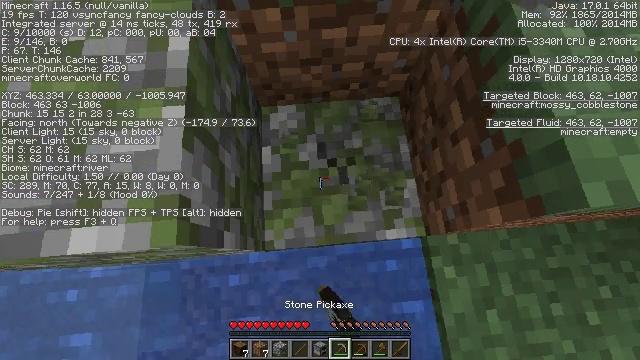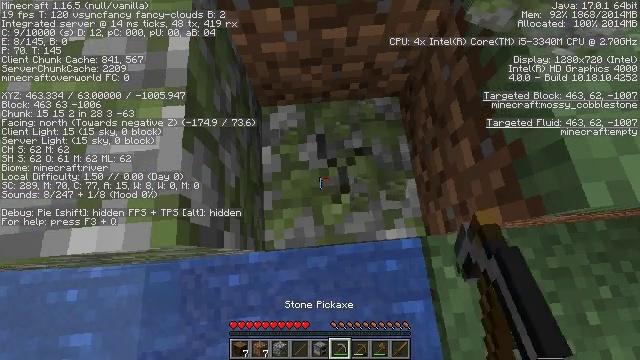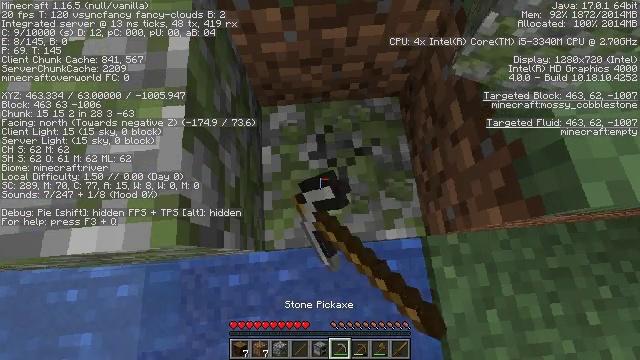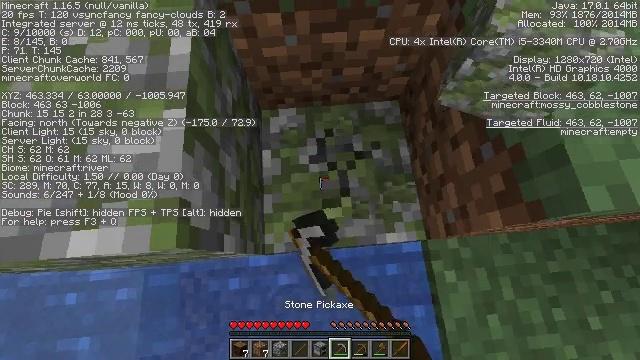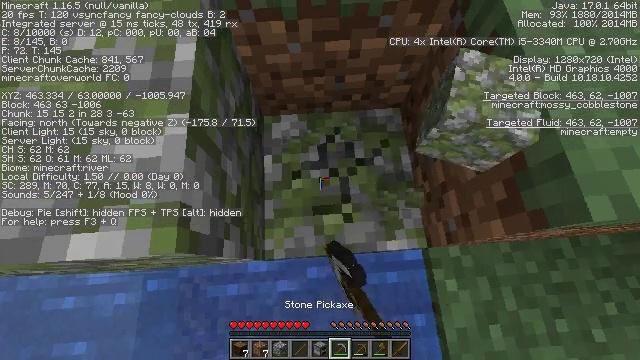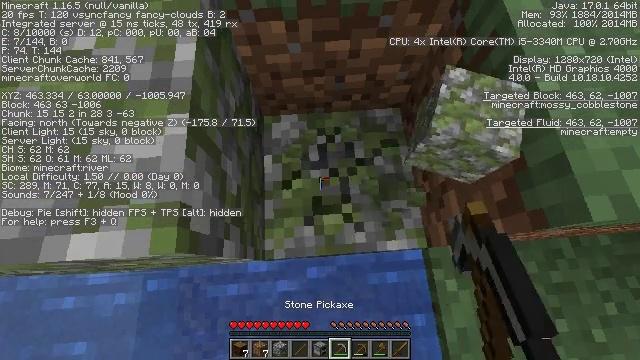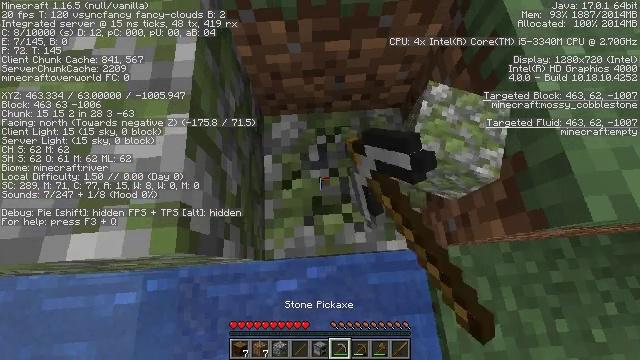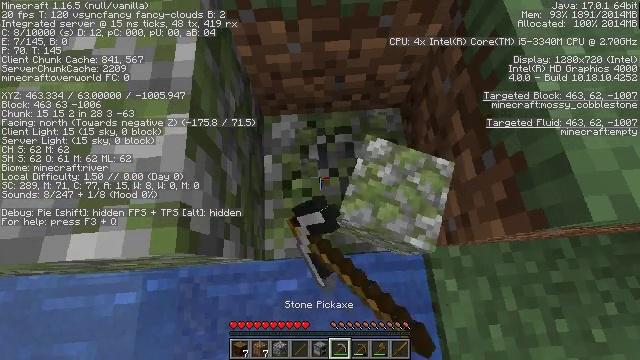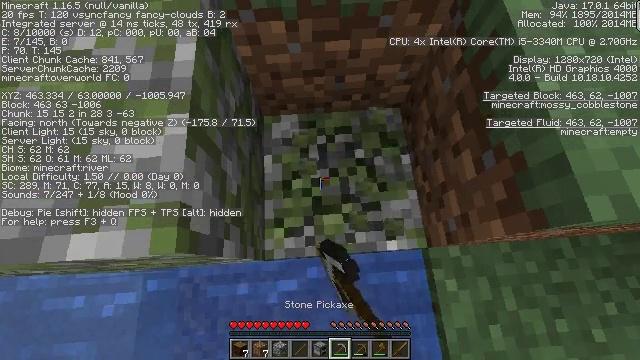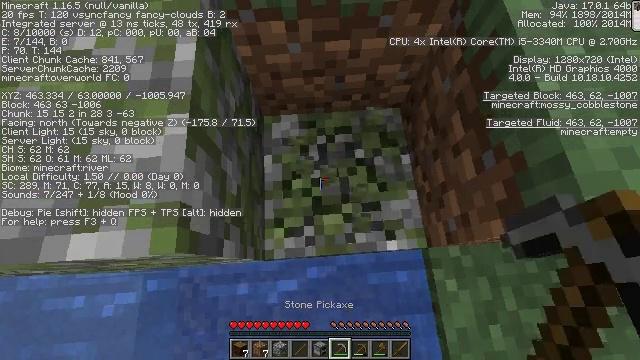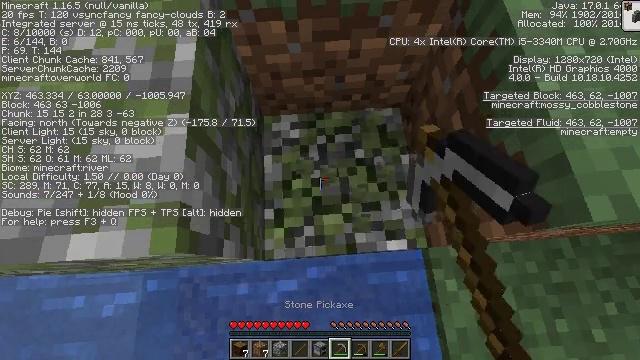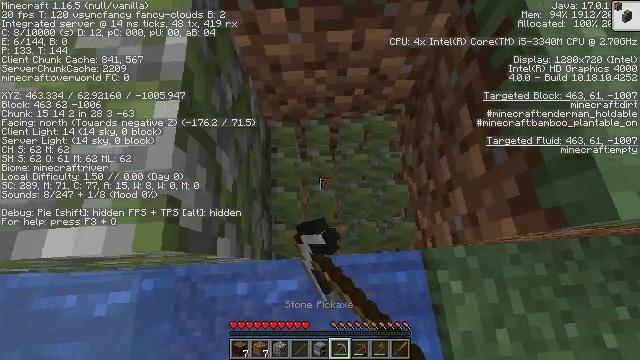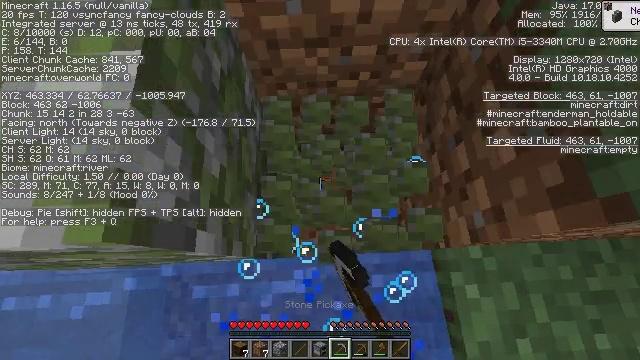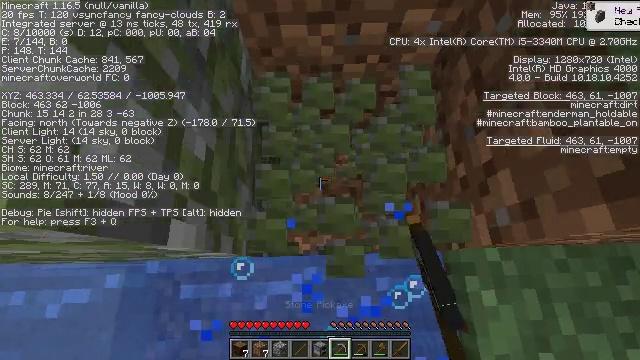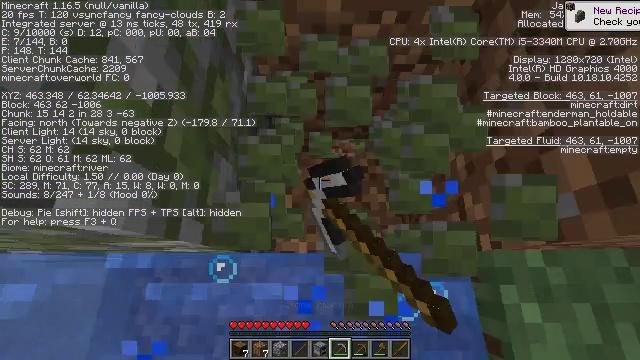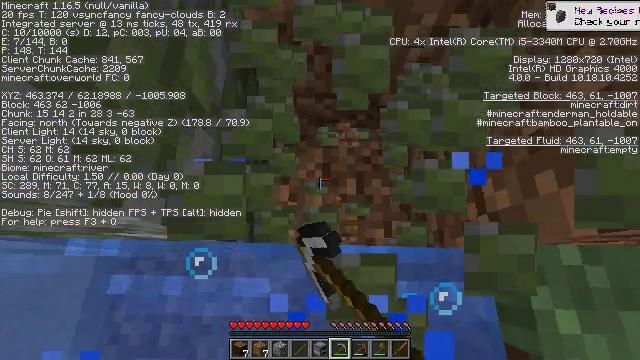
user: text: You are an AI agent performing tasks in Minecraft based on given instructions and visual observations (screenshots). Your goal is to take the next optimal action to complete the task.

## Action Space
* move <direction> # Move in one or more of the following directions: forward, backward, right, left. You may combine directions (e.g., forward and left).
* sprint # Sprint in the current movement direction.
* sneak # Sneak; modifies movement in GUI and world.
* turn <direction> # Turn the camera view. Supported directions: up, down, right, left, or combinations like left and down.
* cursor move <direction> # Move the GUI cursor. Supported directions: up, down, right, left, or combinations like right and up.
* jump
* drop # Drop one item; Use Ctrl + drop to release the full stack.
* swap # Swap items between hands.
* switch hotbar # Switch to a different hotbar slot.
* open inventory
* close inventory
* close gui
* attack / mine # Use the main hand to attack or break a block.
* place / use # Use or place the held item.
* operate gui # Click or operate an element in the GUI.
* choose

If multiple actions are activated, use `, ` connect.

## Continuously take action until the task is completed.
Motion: motion action
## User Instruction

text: Break the mossy cobblestone to gather materials.
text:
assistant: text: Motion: attack / mine
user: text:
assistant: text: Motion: attack / mine
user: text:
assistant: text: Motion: attack / mine
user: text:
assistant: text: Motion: turn up, attack / mine
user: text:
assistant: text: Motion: attack / mine
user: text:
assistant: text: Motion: attack / mine
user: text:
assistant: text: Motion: attack / mine
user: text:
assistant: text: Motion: attack / mine
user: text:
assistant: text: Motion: attack / mine
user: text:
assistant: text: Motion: attack / mine
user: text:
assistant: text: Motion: attack / mine
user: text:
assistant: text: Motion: attack / mine
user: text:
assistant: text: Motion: turn left, attack / mine
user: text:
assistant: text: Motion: move back and move right, turn left, attack / mine
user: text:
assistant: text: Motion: move back and move right, turn left, attack / mine
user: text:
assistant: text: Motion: move right, attack / mine
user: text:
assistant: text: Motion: turn left, attack / mine
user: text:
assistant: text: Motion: turn left and up, attack / mine
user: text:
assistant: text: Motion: attack / mine
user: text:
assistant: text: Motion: attack / mine
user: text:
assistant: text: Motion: attack / mine
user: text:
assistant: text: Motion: attack / mine
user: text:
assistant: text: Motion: attack / mine
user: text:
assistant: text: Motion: attack / mine
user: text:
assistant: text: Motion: attack / mine
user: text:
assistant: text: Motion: attack / mine
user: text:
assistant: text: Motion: turn left and up, attack / mine
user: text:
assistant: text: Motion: turn left and up, attack / mine
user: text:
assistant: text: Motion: turn left and up, attack / mine
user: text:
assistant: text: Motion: turn left and up, attack / mine